Field crop: tomato
Growth stage: 1
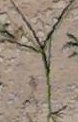
Species: cyperus